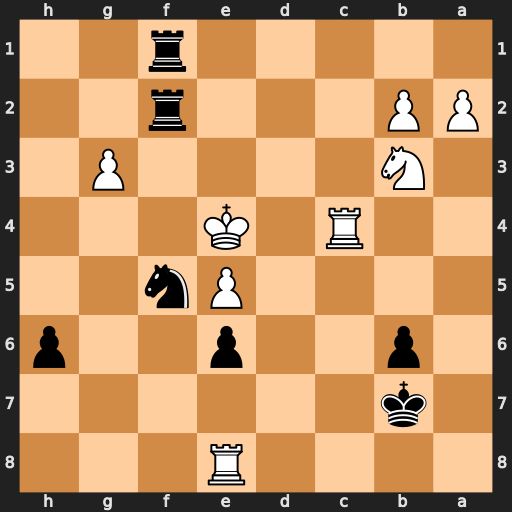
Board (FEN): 4R3/1k6/1p2p2p/4Pn2/2R1K3/1N4P1/PP3r2/5r2
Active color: b
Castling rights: -
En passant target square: -
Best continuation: Re1+ Kd3 Re3#